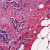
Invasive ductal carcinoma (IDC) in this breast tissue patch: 0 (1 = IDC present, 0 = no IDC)